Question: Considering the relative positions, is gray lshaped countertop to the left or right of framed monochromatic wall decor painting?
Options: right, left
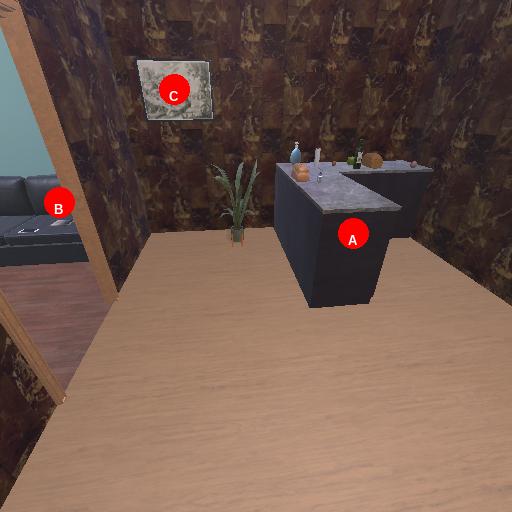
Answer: right